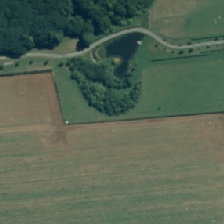
Land cover: shortrotation_cropland